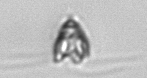
Label: Pyramimonas_longicauda